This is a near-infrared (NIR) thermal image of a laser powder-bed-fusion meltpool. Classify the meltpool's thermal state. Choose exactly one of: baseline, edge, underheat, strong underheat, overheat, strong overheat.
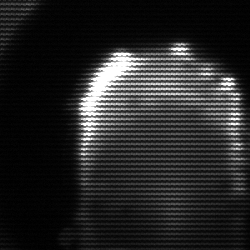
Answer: baseline